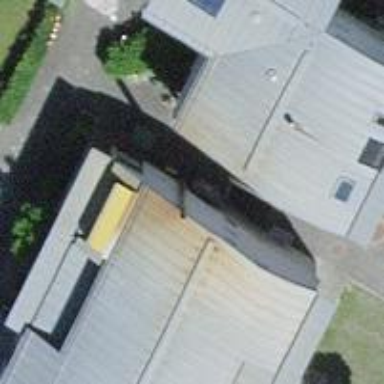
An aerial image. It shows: Flat-roofed building.